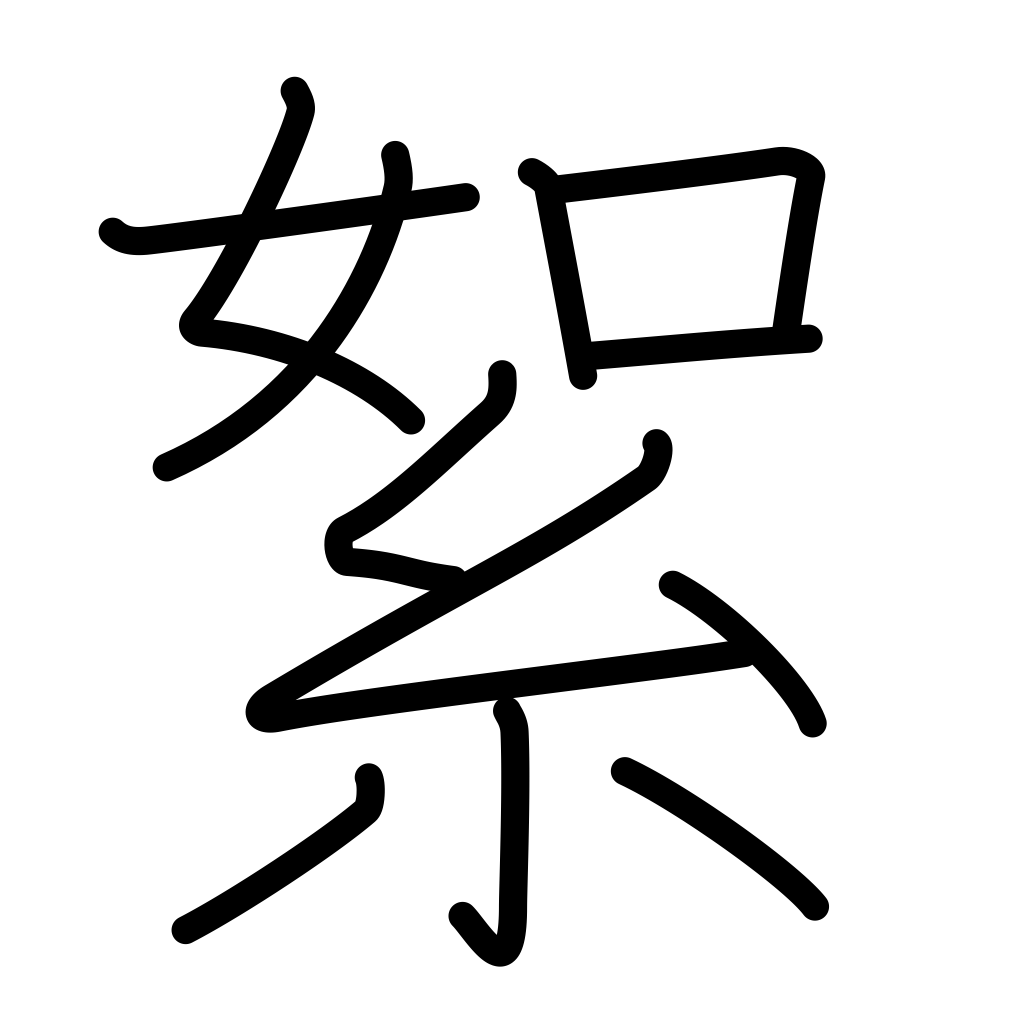
Meaning: cotton